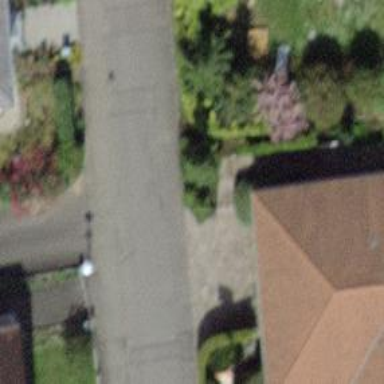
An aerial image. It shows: Residential road with asphalt surface.